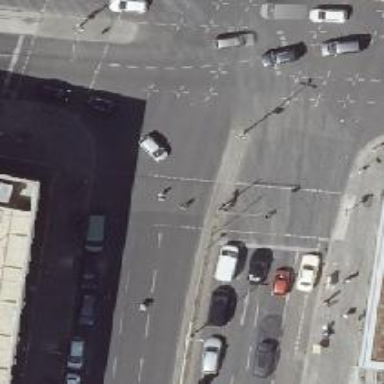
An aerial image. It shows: Road crossing with traffic signals.